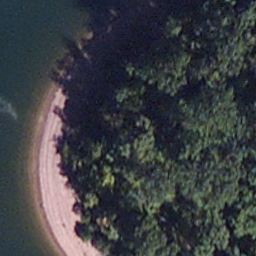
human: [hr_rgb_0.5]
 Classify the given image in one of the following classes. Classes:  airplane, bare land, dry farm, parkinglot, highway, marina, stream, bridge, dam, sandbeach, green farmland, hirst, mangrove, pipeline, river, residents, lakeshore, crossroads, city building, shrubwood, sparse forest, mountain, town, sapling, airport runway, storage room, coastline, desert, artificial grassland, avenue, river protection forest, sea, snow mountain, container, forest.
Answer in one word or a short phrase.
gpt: lakeshore